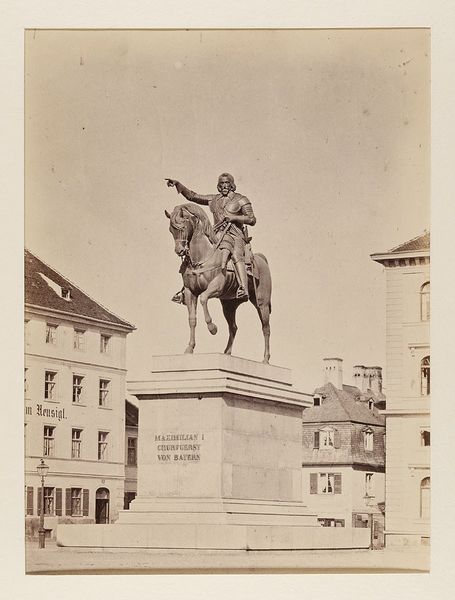
Titel: Monument Kurfürst Maximilian, München
Künstler: Georg Böttger
Standort: Hamburg
Institution: Museum für Kunst und Gewerbe Hamburg
Schlagwörter: stadt, statue, reiterbild, ort, dorf, foto, fotografie, photographie, stadtansicht, denkmal, photo, karton, standbild, monument, reiterstandbild, reiterdenkmal, maximilian, architekturfotografie, albumin, lichtbild, historische, architekturphotographie, bildwerke, angewandte und bildende kunst, hessische systematik, schwarzweißpositivverfahren, silbersalzverfahren, schwarzweißfotografie, gebäude, örtlichkeit, straße, stätte, reproduktionsfotografie, kunstreproduktion, reproduktionsphotographie, straßen, plätze, albuminpapier, wittelsbacherplatz